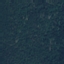
Land use / land cover: Forest